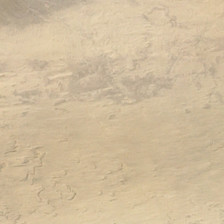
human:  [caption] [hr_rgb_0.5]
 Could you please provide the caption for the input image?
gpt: the color of the desert is bright white .

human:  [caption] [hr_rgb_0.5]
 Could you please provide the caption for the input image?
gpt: the color of the desert is bright white .

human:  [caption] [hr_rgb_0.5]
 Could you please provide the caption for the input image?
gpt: it is a large piece of yellow desert .

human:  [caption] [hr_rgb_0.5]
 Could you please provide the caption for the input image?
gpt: it is a large piece of yellow desert .

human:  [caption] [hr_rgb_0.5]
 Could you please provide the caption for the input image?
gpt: it is a large piece of yellow desert .